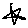
Label: star